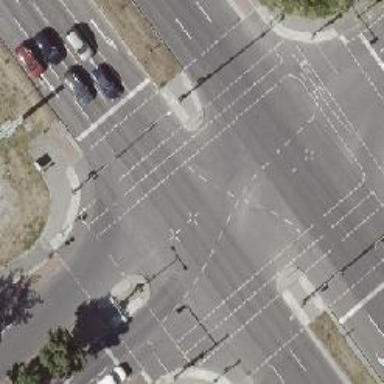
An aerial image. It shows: Asphalt cycleway with traffic signal crossing.